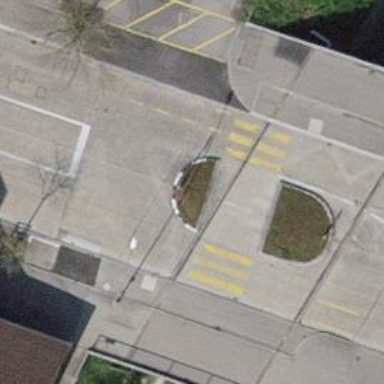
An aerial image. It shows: Marked crossing with zebra crossing. There is island at the crossing.